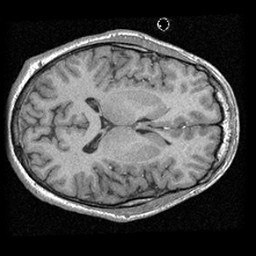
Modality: T1w
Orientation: axial
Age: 24
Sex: male